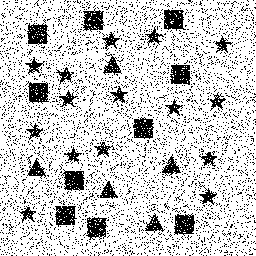
Squares: 10
Triangles: 5
Stars: 15
Total shapes: 30